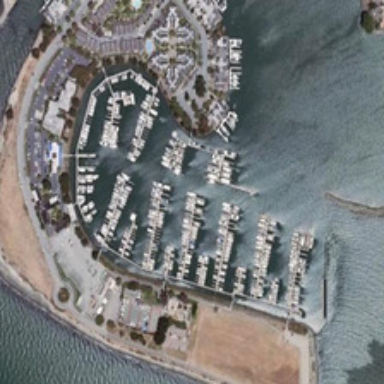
We can see a residential area and a port filled with boats .